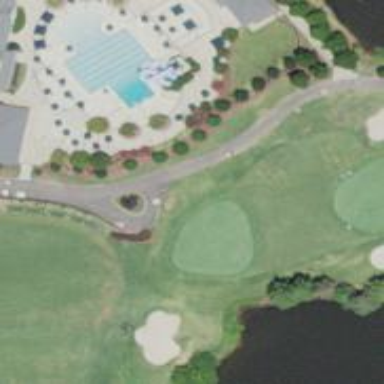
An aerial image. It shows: Path used for both walking and golf.